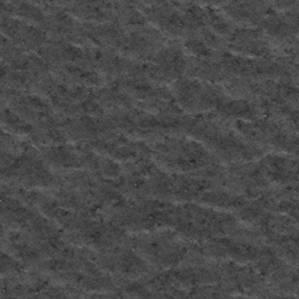
Label: frost